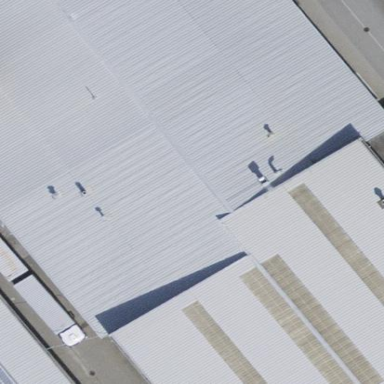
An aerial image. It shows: Industrial building.